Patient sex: M
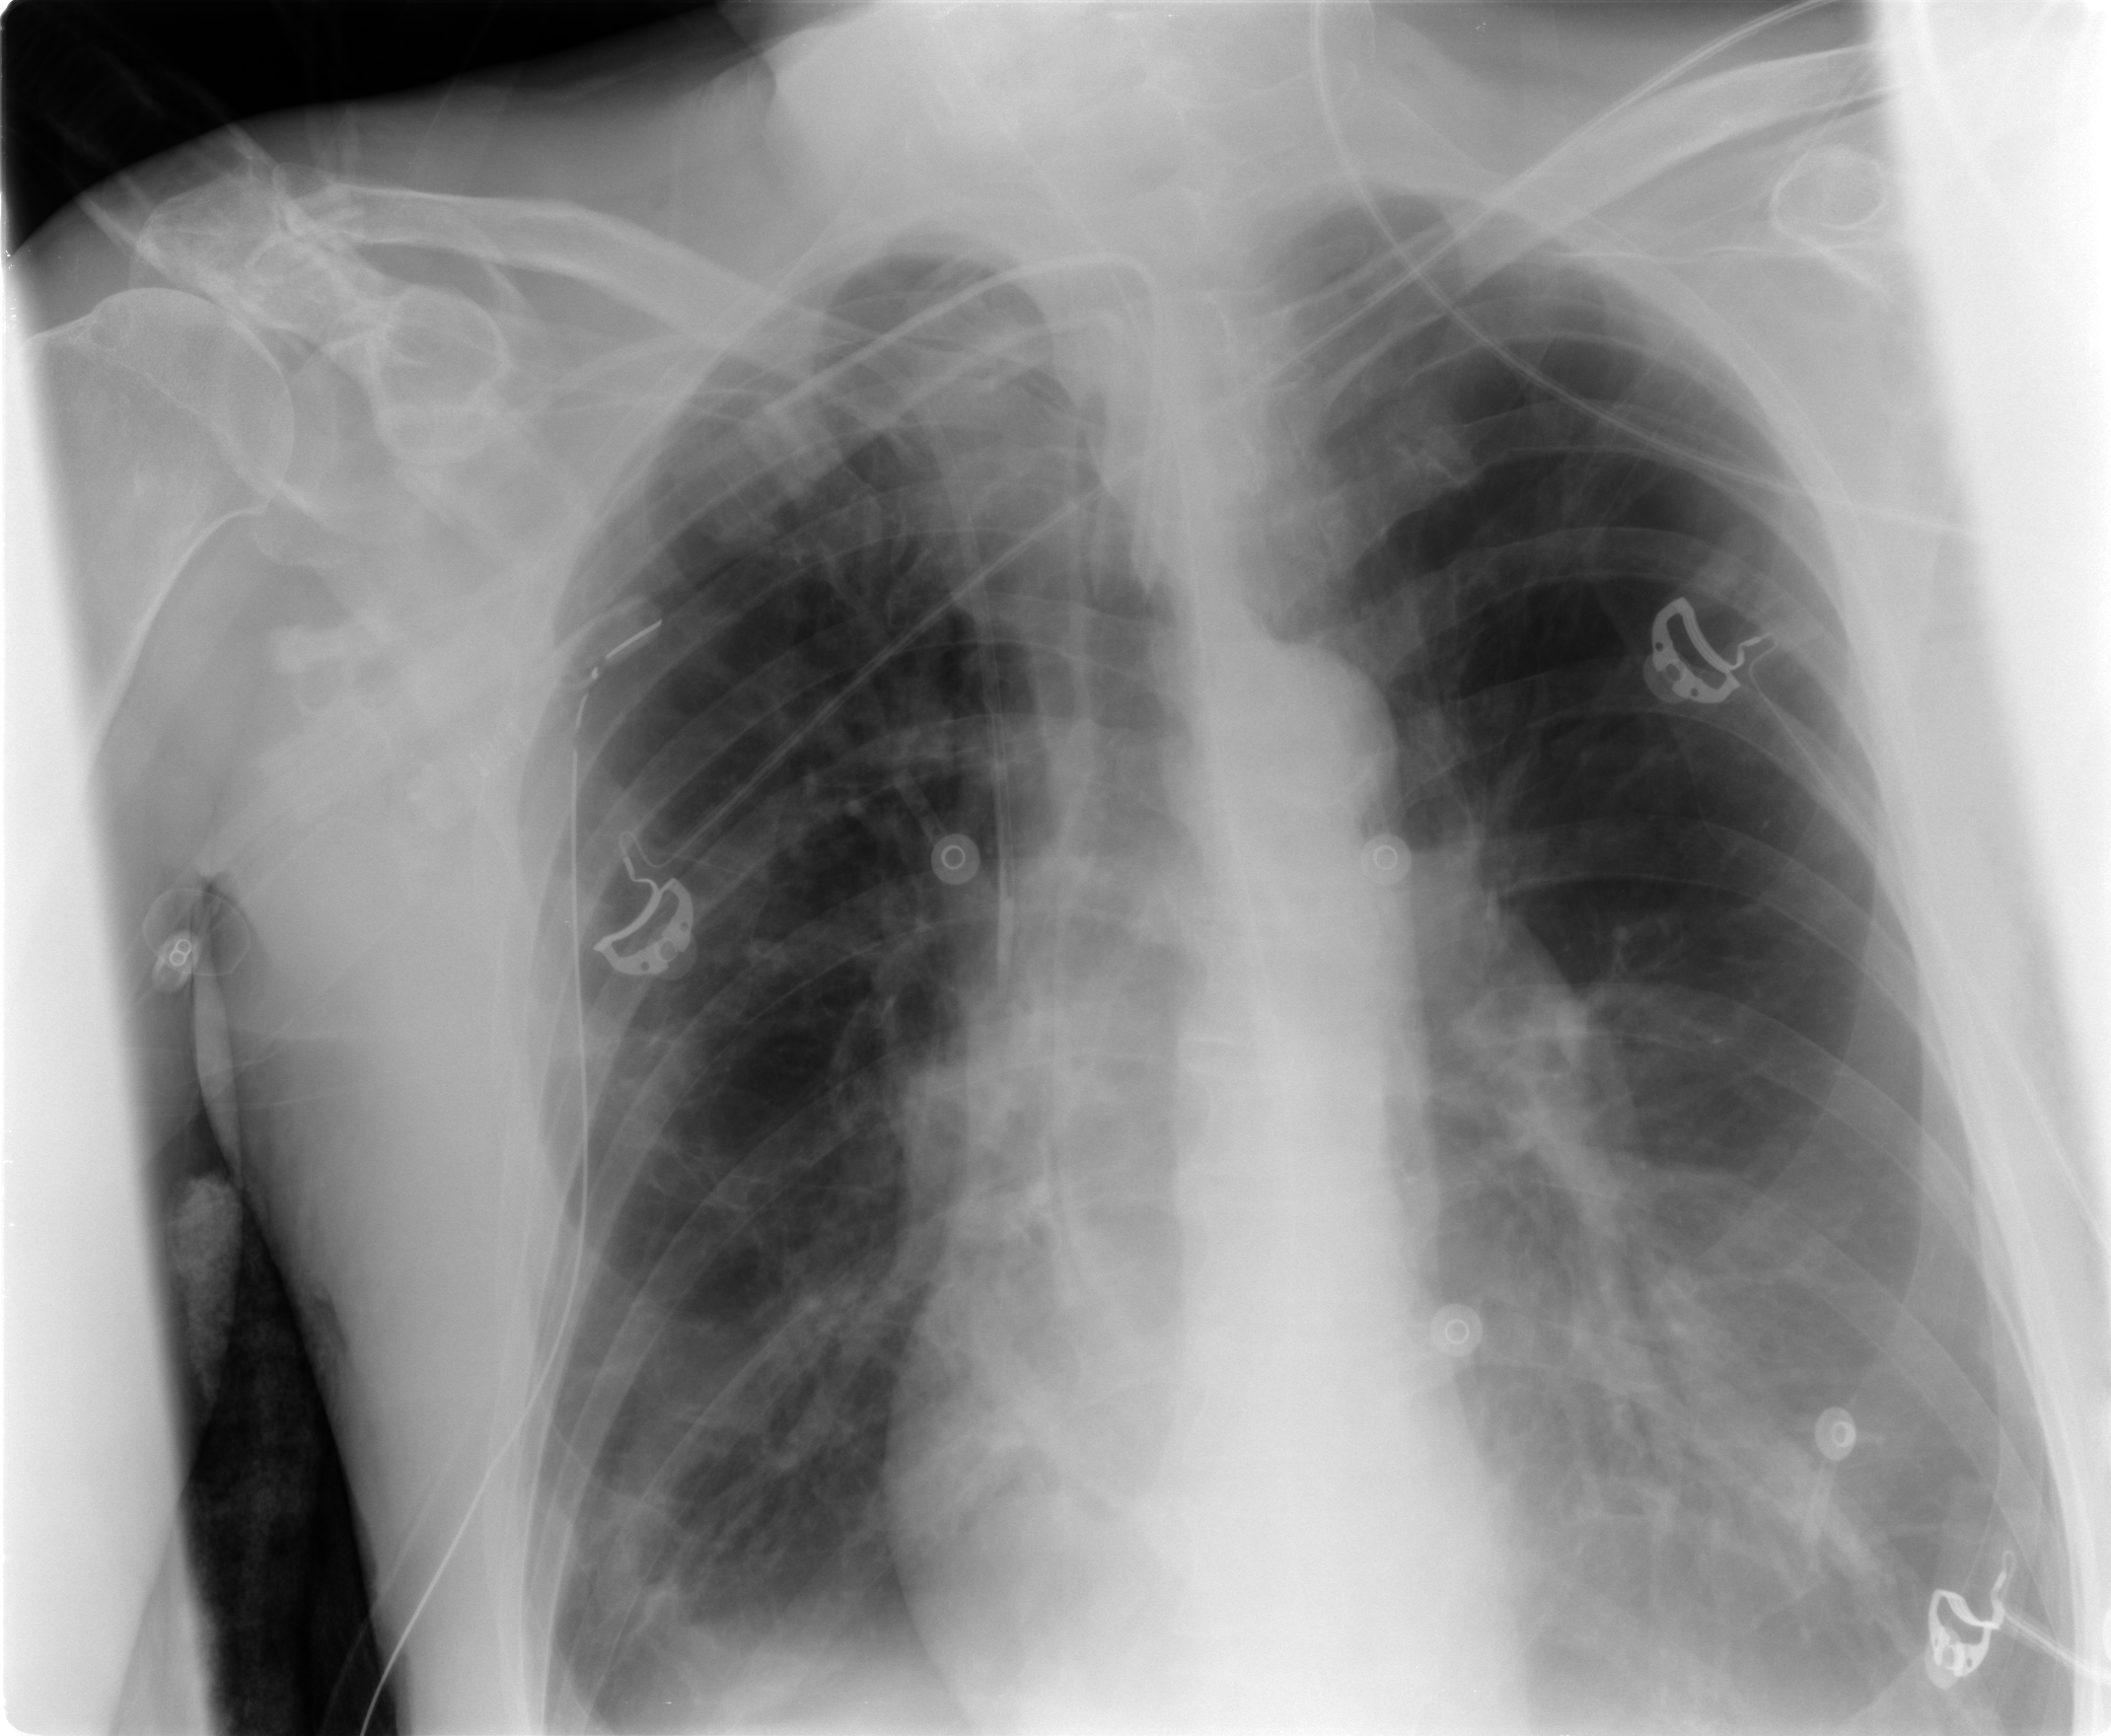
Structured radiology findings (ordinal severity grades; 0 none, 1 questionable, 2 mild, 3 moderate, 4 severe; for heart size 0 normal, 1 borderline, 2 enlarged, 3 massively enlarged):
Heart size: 0
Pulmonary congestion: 0
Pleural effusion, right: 2
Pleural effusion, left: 2
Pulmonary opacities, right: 0
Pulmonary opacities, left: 0
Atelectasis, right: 2
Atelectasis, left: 2